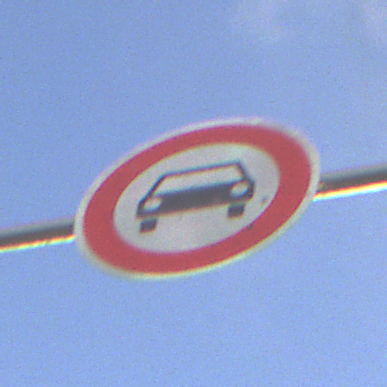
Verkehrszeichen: VerbotKraftwagen
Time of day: SunriseSunset
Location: Outdoor (Nature)
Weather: PartlyCloudy
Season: NotSpecified
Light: Natural